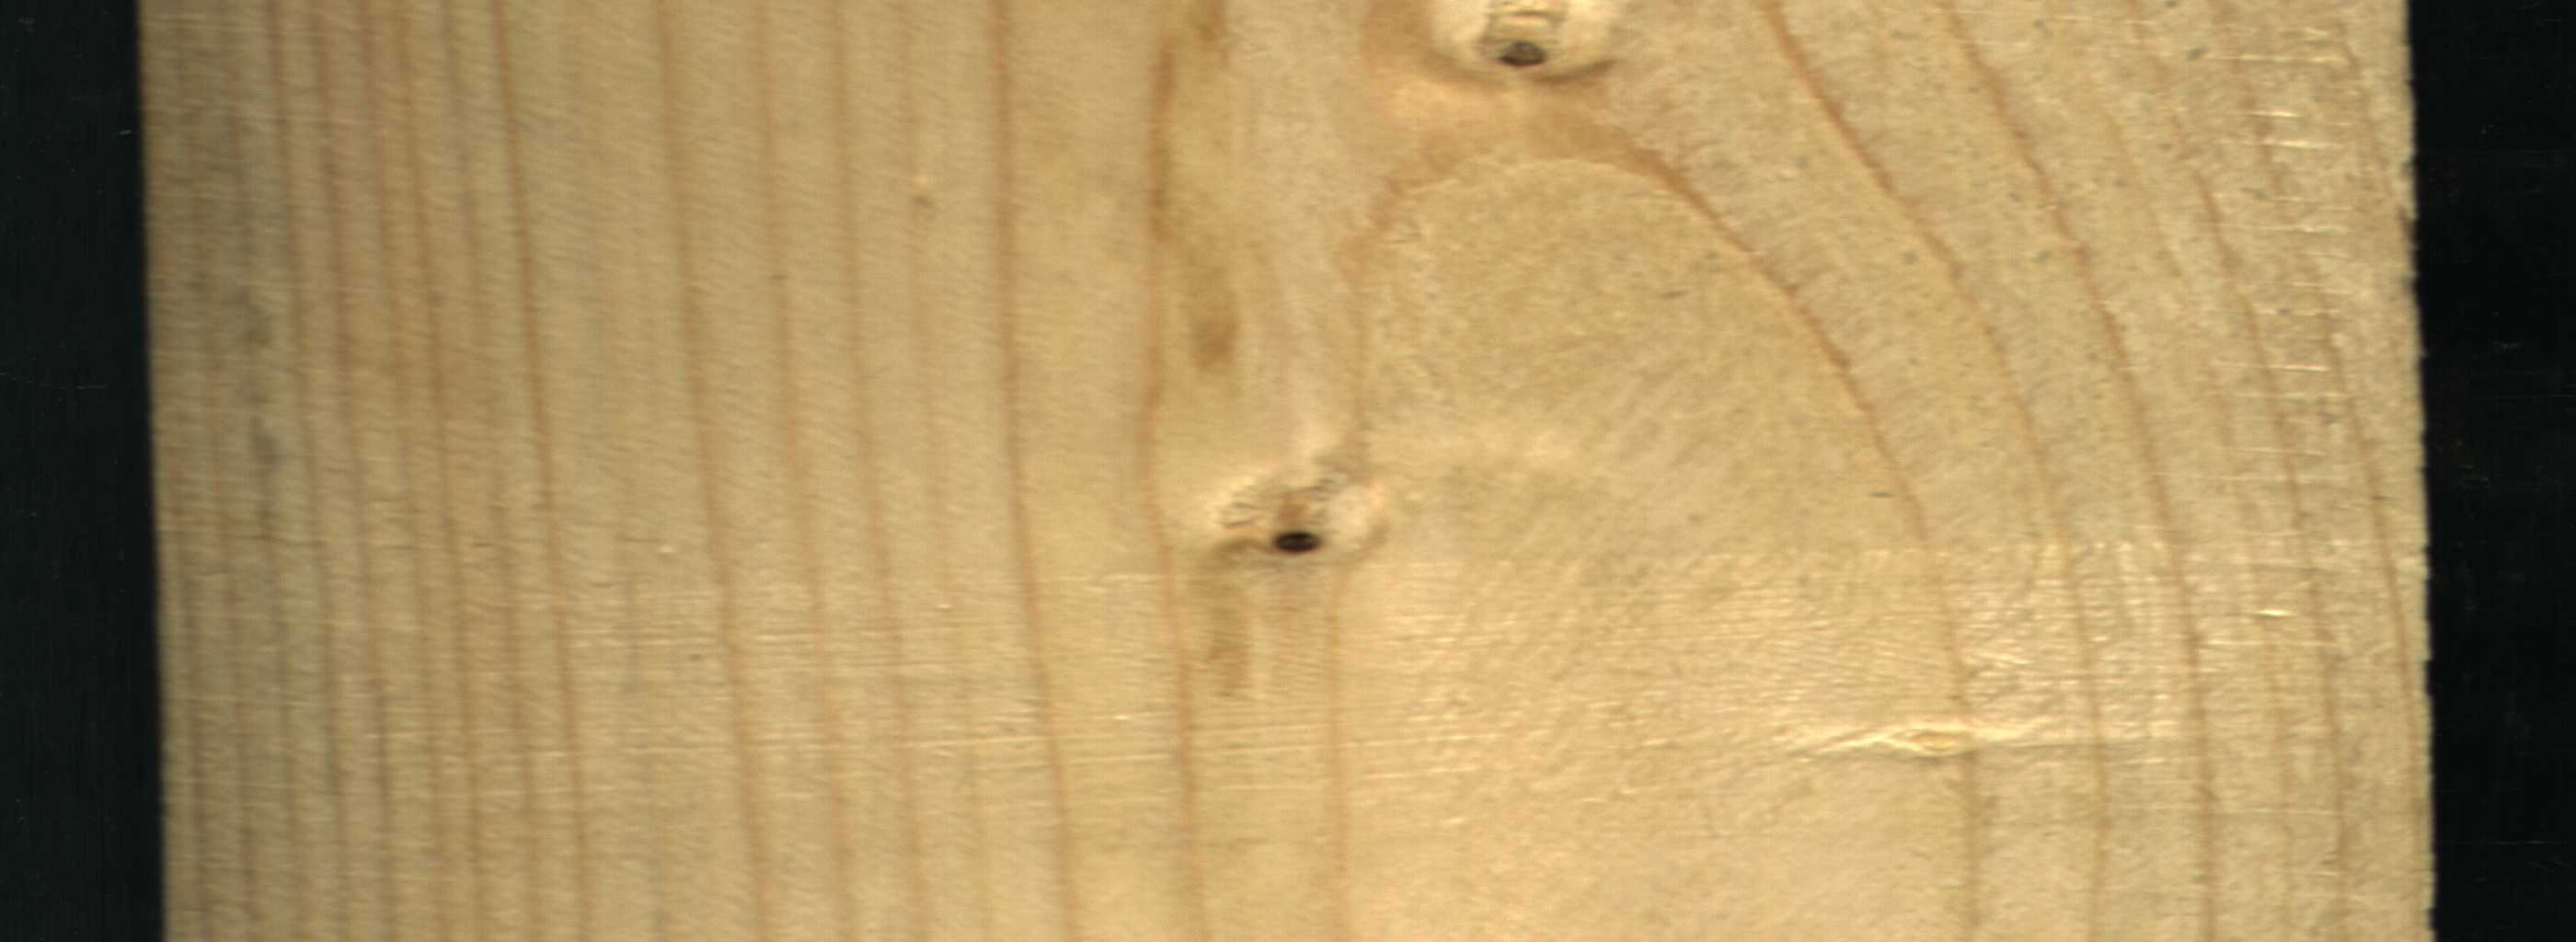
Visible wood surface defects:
Dead_Knot
Live_Knot